Field crop: maize
Growth stage: 1
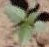
Species: datura